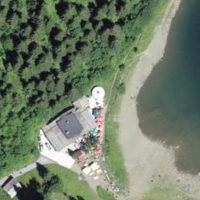
EUNIS habitat code: 45
Species observed at this site:
Corvus corone
Turdus philomelos
Fulica atra
Cicerbita alpina
Prunella modularis
Arnica montana
Buteo buteo
Phylloscopus collybita
Scolopax rusticola
Caltha palustris
Campanula barbata
Erithacus rubecula
Cuculus canorus
Dryocopus martius
Rumex arifolius
Phoenicurus ochruros
Nucifraga caryocatactes
Periparus ater
Motacilla cinerea
Lophophanes cristatus
Anas platyrhynchos
Aythya fuligula
Fringilla coelebs
Silene dioica
Turdus pilaris
Rumex alpinus
Squalius cephalus